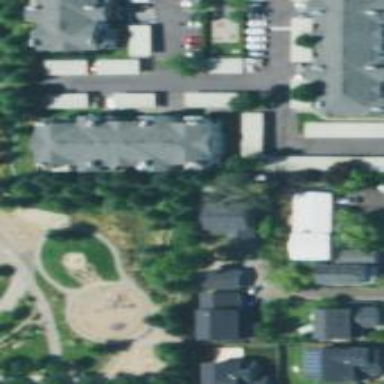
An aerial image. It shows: This residential area consists of single-family homes.